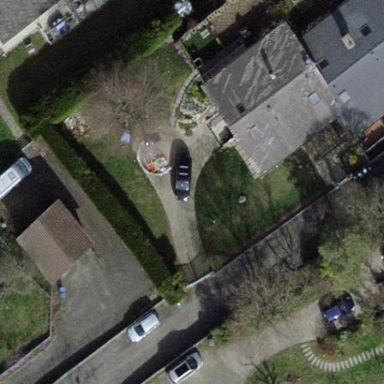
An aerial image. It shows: Garden enclosed by fence.